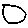
Label: circle